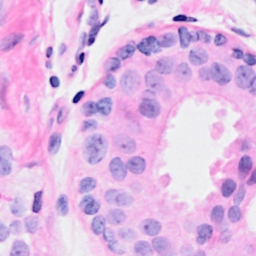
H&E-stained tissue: Breast